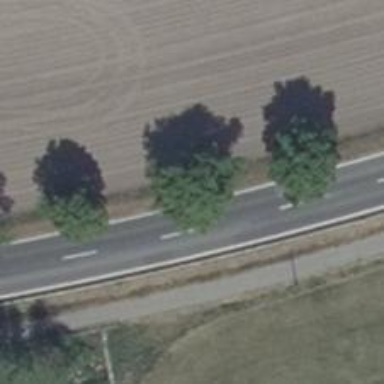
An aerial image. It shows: Row of trees in natural setting.